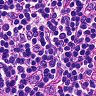
Metastatic tissue present: no